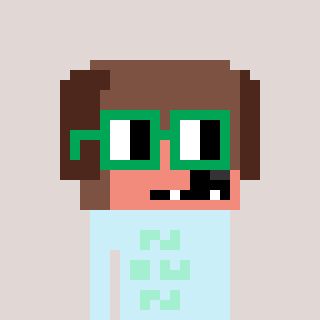
a pixel art character with square green glasses, a dog-shaped head and a cold-colored body on a warm background